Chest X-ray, PA view. Patient: 44 years old, sex M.
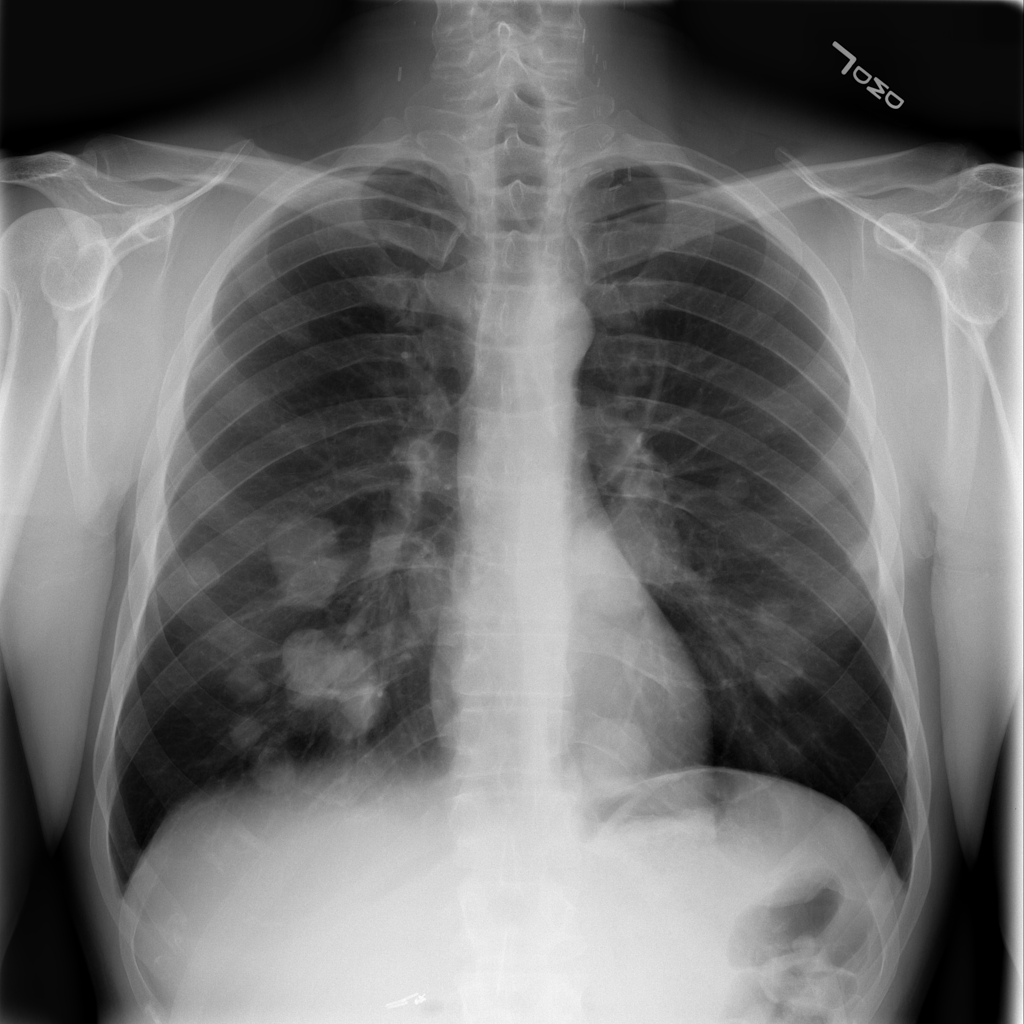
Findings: Nodule